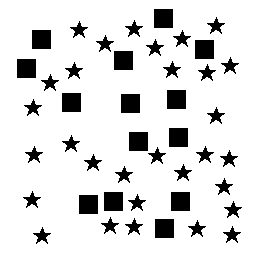
Squares: 14
Triangles: 0
Stars: 30
Total shapes: 44